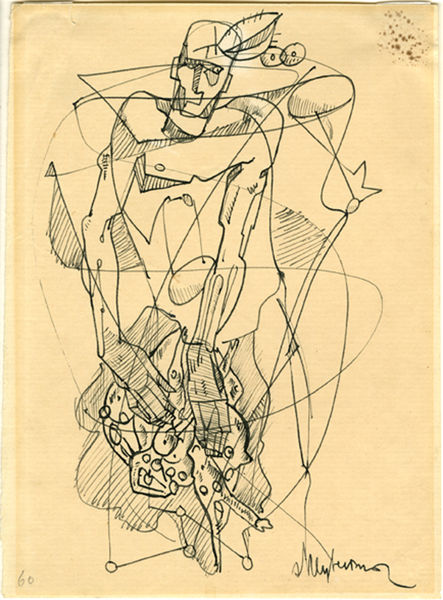
Titel: Untitled, Untitled
Künstler: Ernst Neizvestnyi (Neizvestny)
Standort: Amherst (Massachusetts, USA)
Institution: Mead Art Museum, Amherst College
Schlagwörter: hand, kopf, mann, brust, skizze, zeichnung, tier, arm, augen, gesicht, mensch, signatur, apfel, papier, abstrakt, modern, linien, hands, white, black, expressionism, nose, portrait, deckel, feather, man, rock, head, german, eyes, drawing, paper, cubist, mouth, line, sketch, verlauf, geometrie, pen, children, abstract, person, arms, ink, draft, signature, ears, geometric, pencil, circles, lines, shapes, chest, figure, leaf, shading, gekritzel, linear, cross-hatching, scribble, surreal, time, machine, sketchy, torso, loops, waterman, uterman, weird, 60, shady, autograph